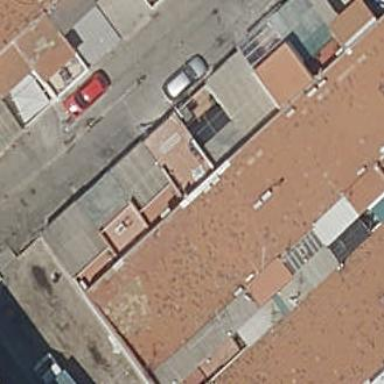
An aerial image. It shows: Terrace building.